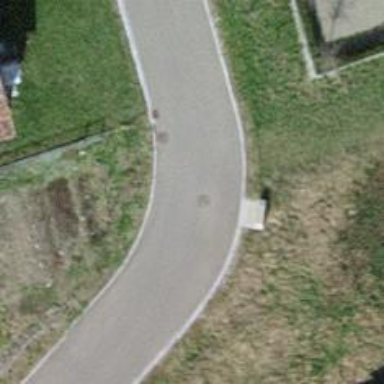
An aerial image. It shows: Residential road.